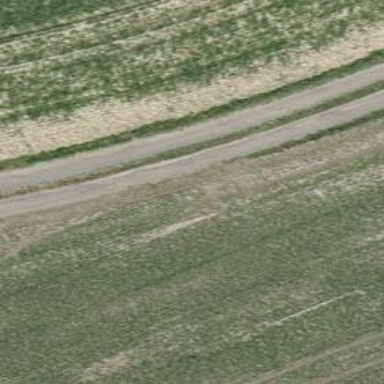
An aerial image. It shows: Gravel track with grade 3 tracktype.